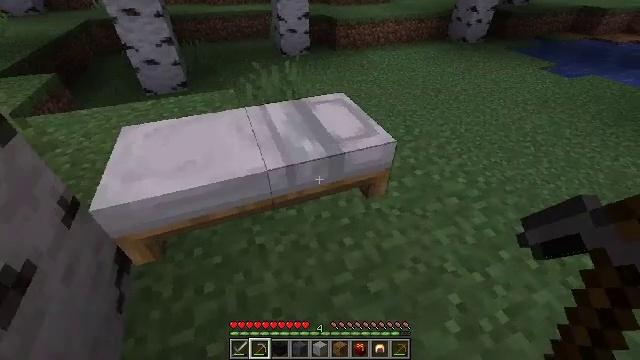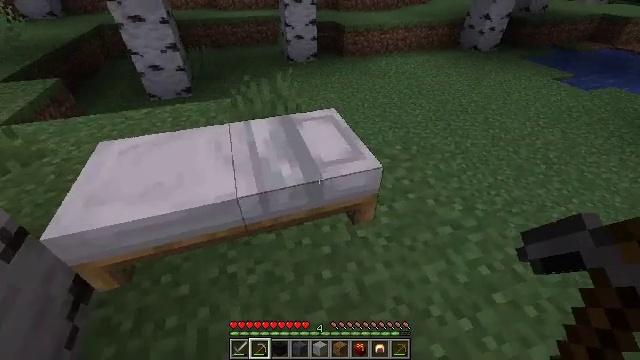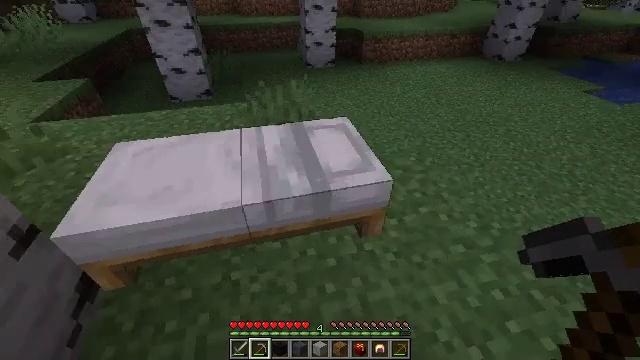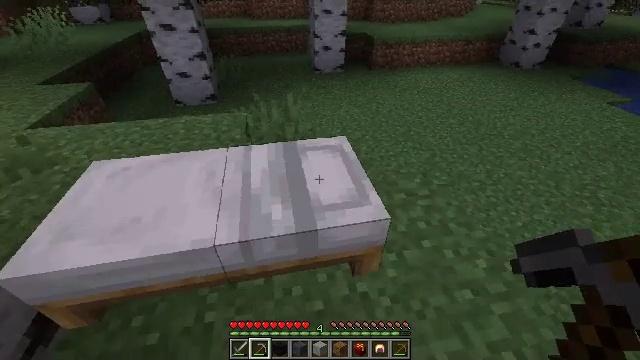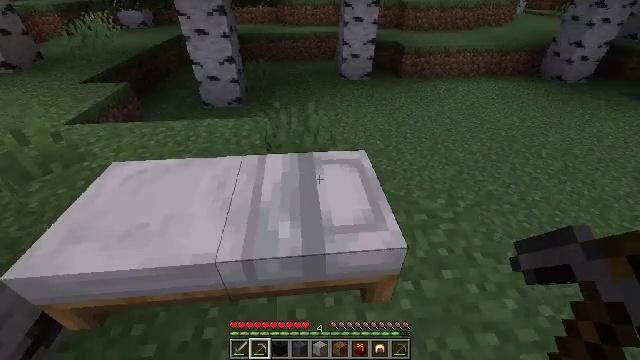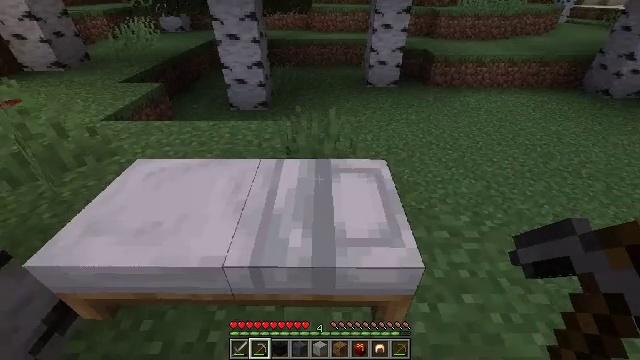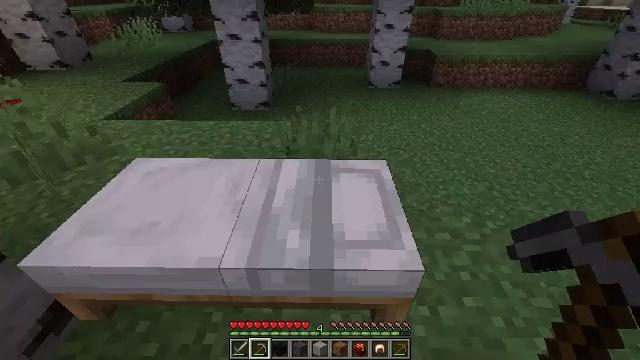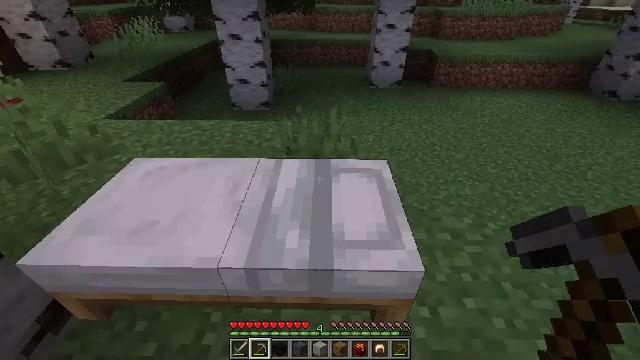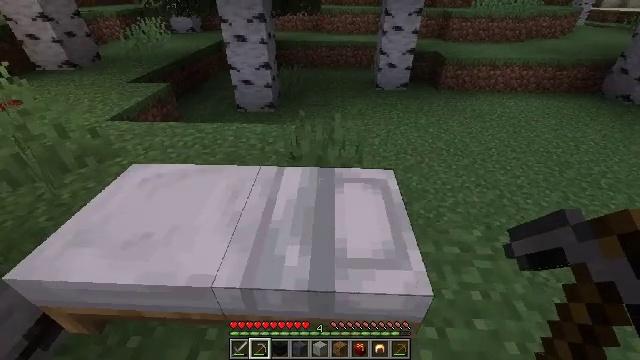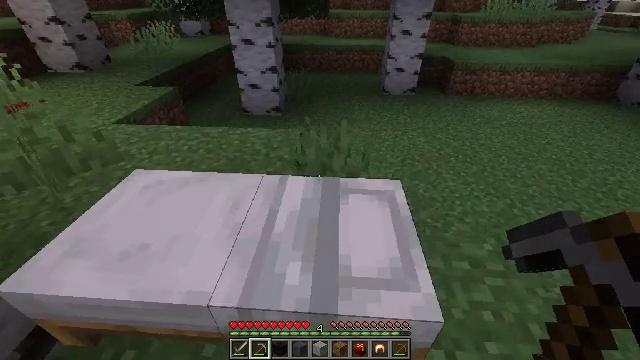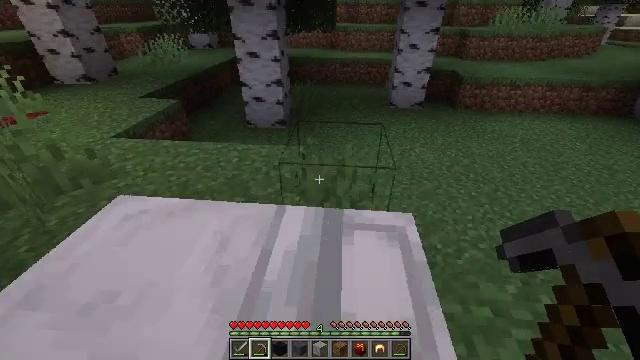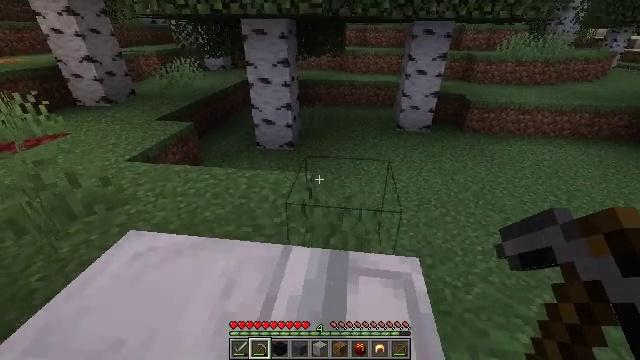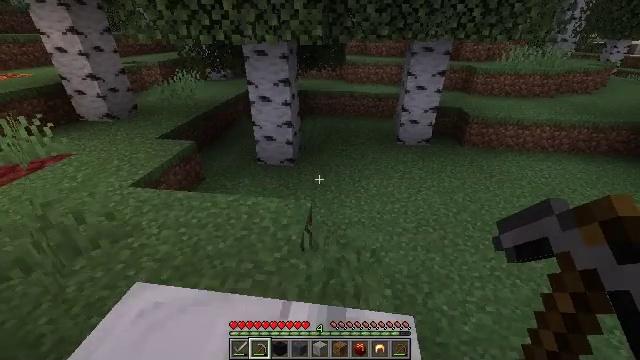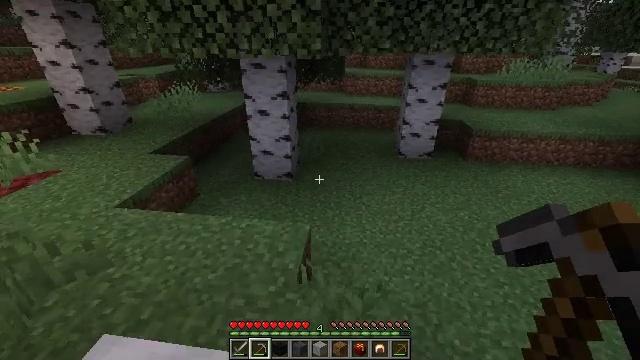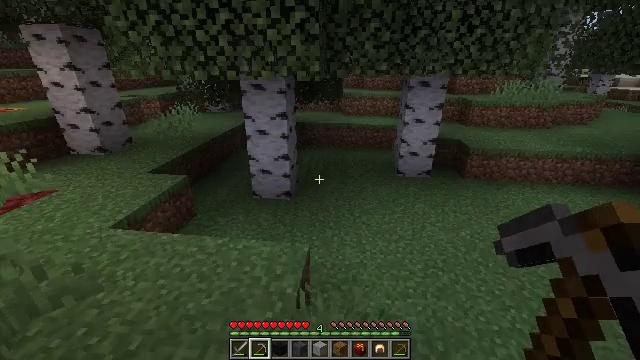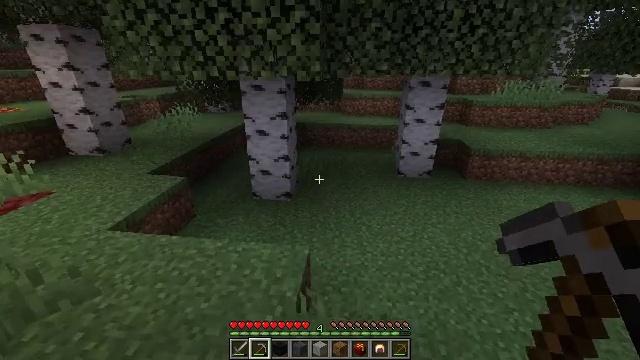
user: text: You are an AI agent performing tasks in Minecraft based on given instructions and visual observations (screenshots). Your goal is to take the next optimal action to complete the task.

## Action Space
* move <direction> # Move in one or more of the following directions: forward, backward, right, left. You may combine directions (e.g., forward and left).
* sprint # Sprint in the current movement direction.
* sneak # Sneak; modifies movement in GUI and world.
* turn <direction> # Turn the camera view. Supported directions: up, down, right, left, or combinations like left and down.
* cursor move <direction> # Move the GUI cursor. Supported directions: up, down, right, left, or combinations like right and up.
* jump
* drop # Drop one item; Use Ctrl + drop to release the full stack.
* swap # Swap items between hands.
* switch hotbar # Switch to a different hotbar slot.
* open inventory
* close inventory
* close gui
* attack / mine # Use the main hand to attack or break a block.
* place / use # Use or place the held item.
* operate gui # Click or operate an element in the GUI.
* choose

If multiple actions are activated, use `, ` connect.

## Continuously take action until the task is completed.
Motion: motion action
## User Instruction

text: Harvest birch leaves for decorations.
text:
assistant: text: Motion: move forward and move right, turn left
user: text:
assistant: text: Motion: move forward, turn left and up
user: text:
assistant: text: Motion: move forward, turn left
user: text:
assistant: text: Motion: turn left and up
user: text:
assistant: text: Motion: turn left and up
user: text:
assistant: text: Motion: no_op
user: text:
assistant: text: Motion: no_op
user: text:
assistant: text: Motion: move forward, turn left
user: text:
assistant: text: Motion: move forward, turn left
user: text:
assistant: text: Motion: move forward, turn left and up
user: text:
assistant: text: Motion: move forward, turn left and up
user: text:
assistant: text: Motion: move forward
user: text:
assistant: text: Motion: turn up
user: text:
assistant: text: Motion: turn up
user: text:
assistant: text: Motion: no_op
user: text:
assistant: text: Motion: no_op
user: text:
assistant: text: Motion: no_op
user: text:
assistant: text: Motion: no_op
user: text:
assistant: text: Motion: turn left and down
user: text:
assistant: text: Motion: turn left and down
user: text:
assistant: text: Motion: turn left and down
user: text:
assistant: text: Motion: turn left and up
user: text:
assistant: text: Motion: turn left and up
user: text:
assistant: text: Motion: turn left and up
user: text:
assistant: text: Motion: turn up
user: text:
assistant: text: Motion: no_op
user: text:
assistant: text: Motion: no_op
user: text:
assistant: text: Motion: no_op
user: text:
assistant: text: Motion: turn left and up
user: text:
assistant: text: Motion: turn left and up